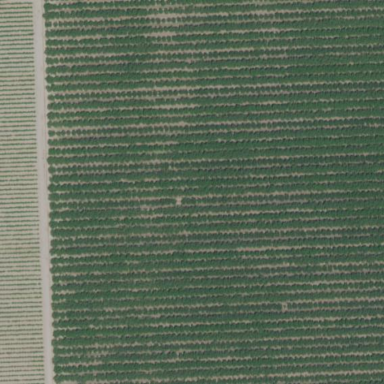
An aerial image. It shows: Vineyard growing grapes.